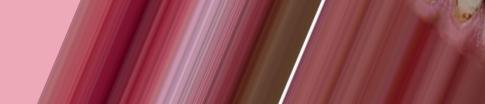
Condition: Tooth Discoloration